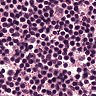
Metastatic tissue present: no